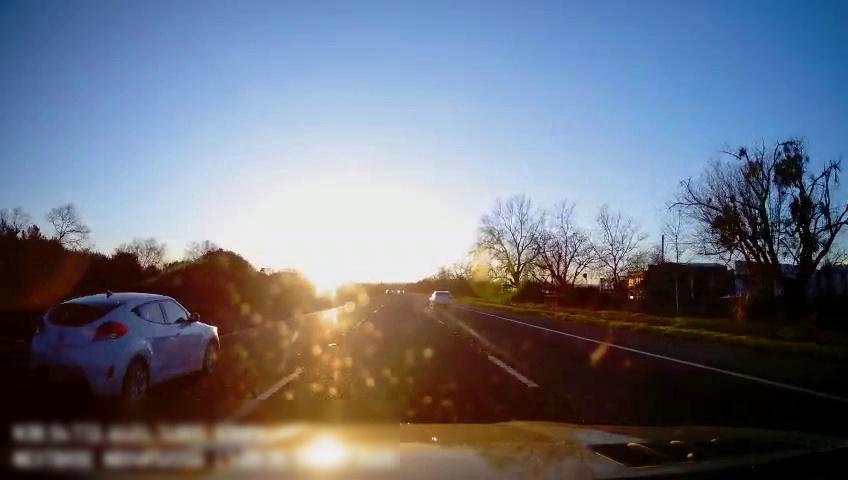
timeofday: Day
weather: Sunny
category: Drivable Space
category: Vehicles | Car
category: Vehicles | SUV
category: Lanes | Alternate Lane
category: Lanes | Current Lane
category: Lanes | Current Lane
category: Lanes | Alternate Lane